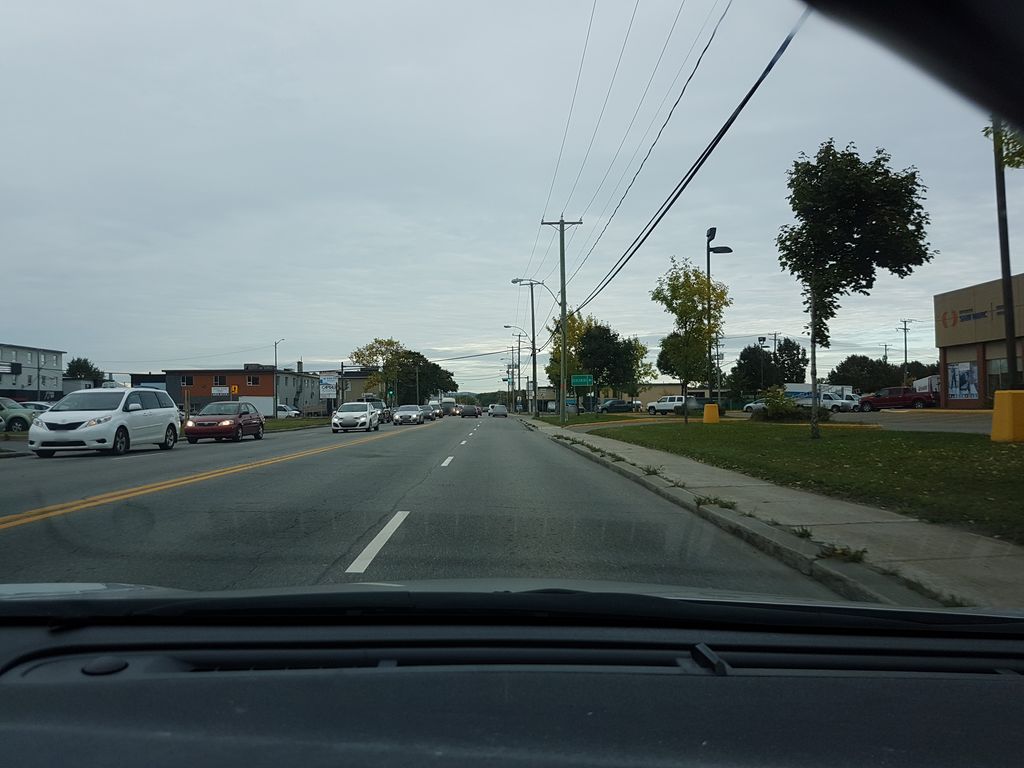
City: quebec_city